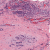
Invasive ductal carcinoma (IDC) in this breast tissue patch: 1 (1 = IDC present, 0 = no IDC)